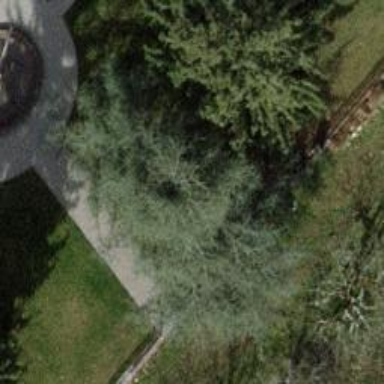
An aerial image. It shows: Evergreen tree with needle-leaved leaves.